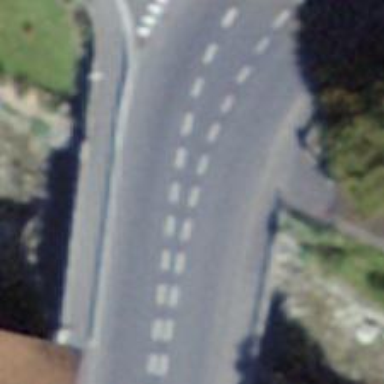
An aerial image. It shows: Primary highway with bridge.